Question: another day another problem, I finally managed to set up correctly google maps on my android application, or at least I thought I've done it, the whole progam starts, it even call the class which should "print" a map, but the only thing I can see is a grid with google label on it [ in the corner ]. I've checked the dalvik monitor and the error
> E/MapActivity(394): Couldn't get connection factory client
occurs. I've find out on stackoverflow website that I should sent a gps signal or sth like this from dalvik monitor, and I've done it. Nothing happend, also I got the api key one more time, but nothing changed.
here is map.xml
'''
<?xml version="1.0" encoding="utf-8"?>
<!-- This file is /res/layout/mapview.xml -->
<LinearLayout xmlns:android="http://schemas.android.com/apk/res/android"
android:orientation="vertical"
android:layout_width="fill_parent"
android:layout_height="fill_parent">
<LinearLayout xmlns:android="http://schemas.android.com/apk/res/android"
android:orientation="horizontal"
android:layout_width="fill_parent"
android:layout_height="wrap_content">
<Button android:id="@+id/zoomin"
android:layout_width="wrap_content"
android:layout_height="wrap_content"
android:text="+"
android:onClick="myClickHandler"
android:padding="12px" />
<Button android:id="@+id/zoomout"
android:layout_width="wrap_content"
android:layout_height="wrap_content"
android:text="-"
android:onClick="myClickHandler"
android:padding="12px" />
<Button android:id="@+id/sat"
android:layout_width="wrap_content"
android:layout_height="wrap_content"
android:text="Satellite"
android:onClick="myClickHandler"
android:padding="8px" />
<Button android:id="@+id/street"
android:layout_width="wrap_content"
android:layout_height="wrap_content"
android:text="Street"
android:onClick="myClickHandler"
android:padding="8px" />
<Button android:id="@+id/traffic"
android:layout_width="wrap_content"
android:layout_height="wrap_content"
android:text="Traffic"
android:onClick="myClickHandler"
android:padding="8px" />
<Button android:id="@+id/normal"
android:layout_width="wrap_content"
android:layout_height="wrap_content"
android:text="Normal"
android:onClick="myClickHandler"
android:padding="8px" />
</LinearLayout>
<com.google.android.maps.MapView
android:id="@+id/mapview"
android:layout_width="fill_parent"
android:layout_height="wrap_content"
android:clickable="true"
android:apiKey="0zPcz1VYRSpLusufJ2JoL0ffl2uxDMovgpW319w" />
</LinearLayout>
'''
here is a MapMapa.java
'''
public class MapMapa extends MapActivity
{
private MapView mapView;
@Override
protected void onCreate(Bundle savedInstanceState) {
super.onCreate(savedInstanceState);
setContentView(R.layout.map);
mapView = (MapView)findViewById(R.id.mapview);
}
public void myClickHandler(View target) {
switch(target.getId()) {
case R.id.zoomin:
mapView.getController().zoomIn();
break;
case R.id.zoomout:
mapView.getController().zoomOut();
break;
case R.id.sat:
mapView.setSatellite(true);
break;
case R.id.street:
mapView.setStreetView(true);
break;
case R.id.traffic:
mapView.setTraffic(true);
break;
case R.id.normal:
mapView.setSatellite(false);
mapView.setStreetView(false);
mapView.setTraffic(false);
break;
}
}
@Override
protected boolean isLocationDisplayed() {
return false;
}
@Override
protected boolean isRouteDisplayed() {
return false;
}
'''
manifest.xml
'''
<?xml version="1.0" encoding="utf-8"?>
<manifest xmlns:android="http://schemas.android.com/apk/res/android"
package="menu.dot" android:versionCode="1" ndroid:versionName="1.0">
<application android:label="@string/app_name" android:icon="@drawable/icon">
<uses-library android:name="com.google.android.maps" />
<activity android:name="MainActivity"
android:label="@string/app_name">
<intent-filter>
<action android:name="android.intent.action.MAIN" />
<category android:name="android.intent.category.LAUNCHER" />
</intent-filter>
</activity>
<activity android:name=".About">
android:label="@string/about_title"
android:theme="@android:style/Theme.Dialog" >
</activity>
<activity android:name=".Exit">
andorid:label="@string/exit_title">
</activity>
<activity android:name=".Options">
</activity>
<activity android:name=".Start">
</activity>
<activity android:name=".Create">
</activity>
<activity android:name=".Where">
</activity>
<activity android:name=".Proceed">
</activity>
<activity android:name=".Finish">
</activity>
<activity android:name=".Login">
</activity>
<activity android:name=".OK">
</activity>
<activity android:name=".UserPanel">
</activity>
<activity android:name=".Managero">
</activity>
<activity android:name=".Edition">
</activity>
<activity android:name=".Done">
</activity>
<activity android:name=".Delete">
</activity>
<activity android:name=".MapMapa">
</activity>
</application>
<uses-permission android:name="android.permission.ACCESS_FINE_LOCATION"/>
<uses-permission android:name="android.permission.ACCESS_COARSE_LOCATION"/>
<uses-permission android:name="android.permission.INTERNET"/>
<uses-sdk android:minSdkVersion="3" />
</manifest>
'''

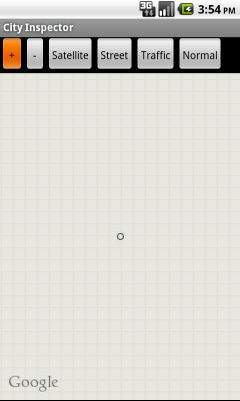
Answer: '''
E/MapActivity(394): Couldn't get connection factory client
'''
This will not be issue in your case. It's just warning message.
For using Map,things you need to Keep in mind :
1.Add internet permission in Manifest file
'''
<uses-permission android:name="android.permission.INTERNET" />
'''
2.Add Library code in Manifest file :
'''
<uses-library android:name="com.google.android.maps" />
'''
1. Extend Map Activity instead of Activity also ensure that your SDK is Google not Android
2. Then generate Map Key using Release Key and not by using Default Android Debug key Check this post for creating Key using Release Key.
For further references check this link <URL>